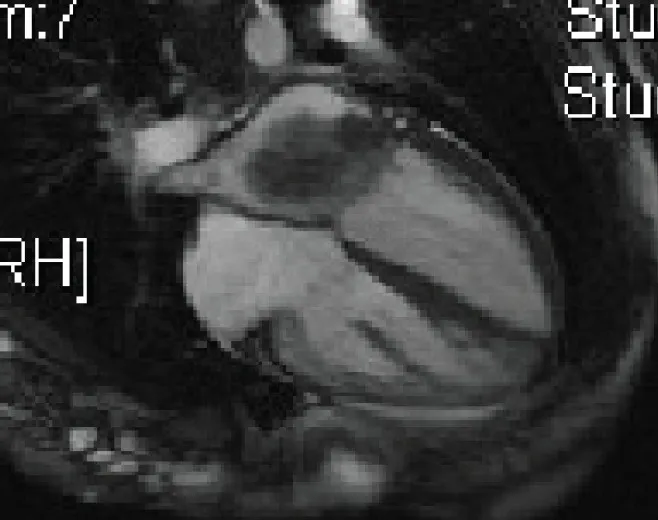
Cardiac MRI 2015.
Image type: radiology (mri)